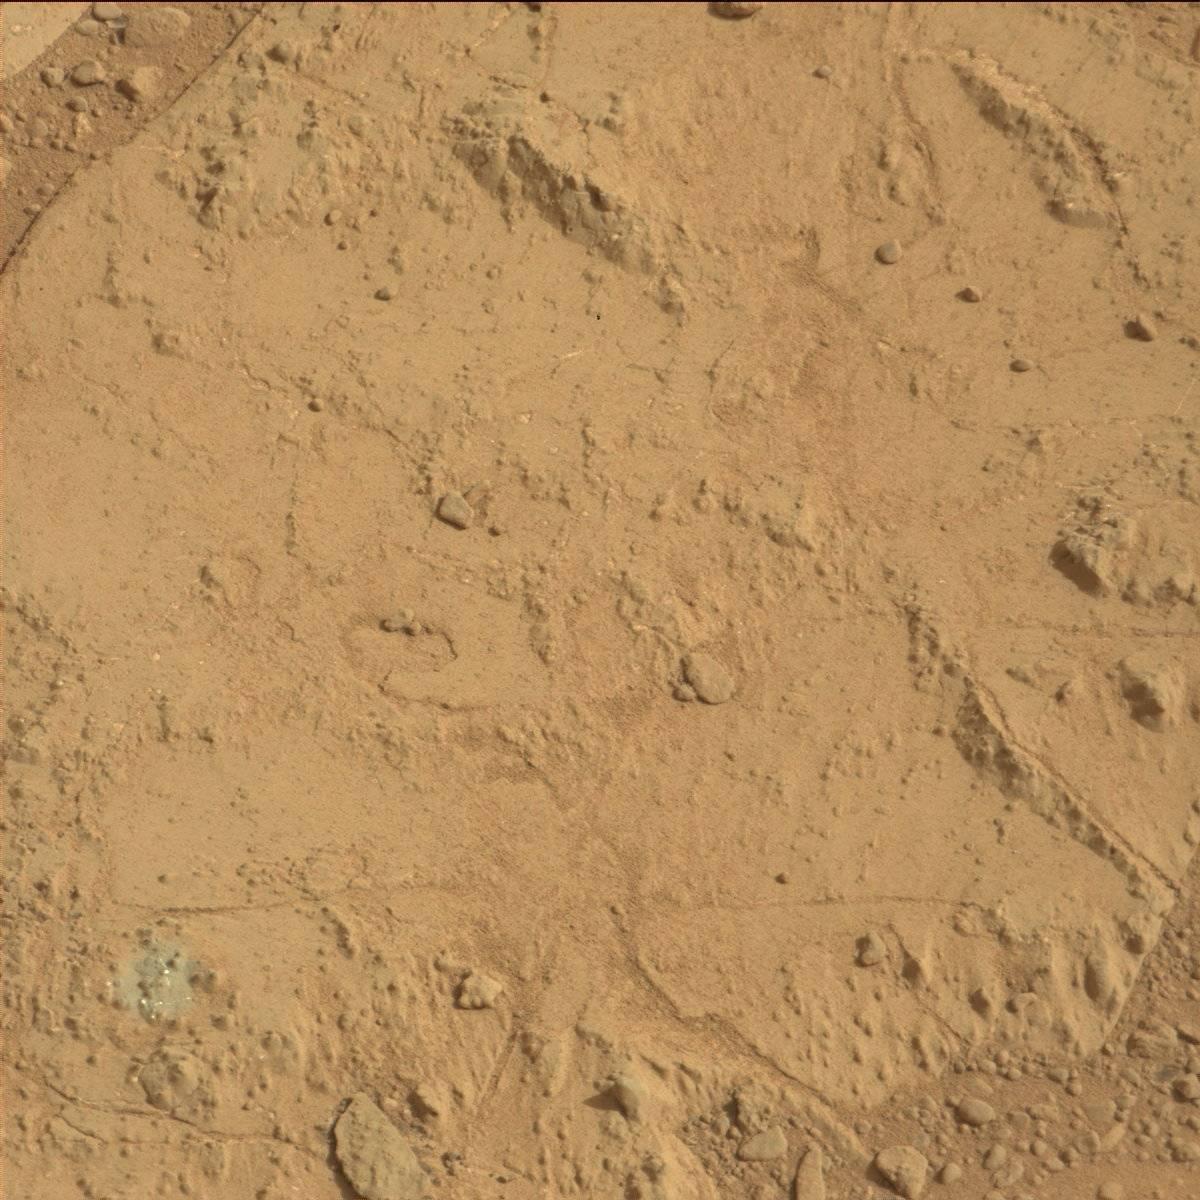
Terrain classes present: Bedrock, Rock, Sand / Soil